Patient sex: M
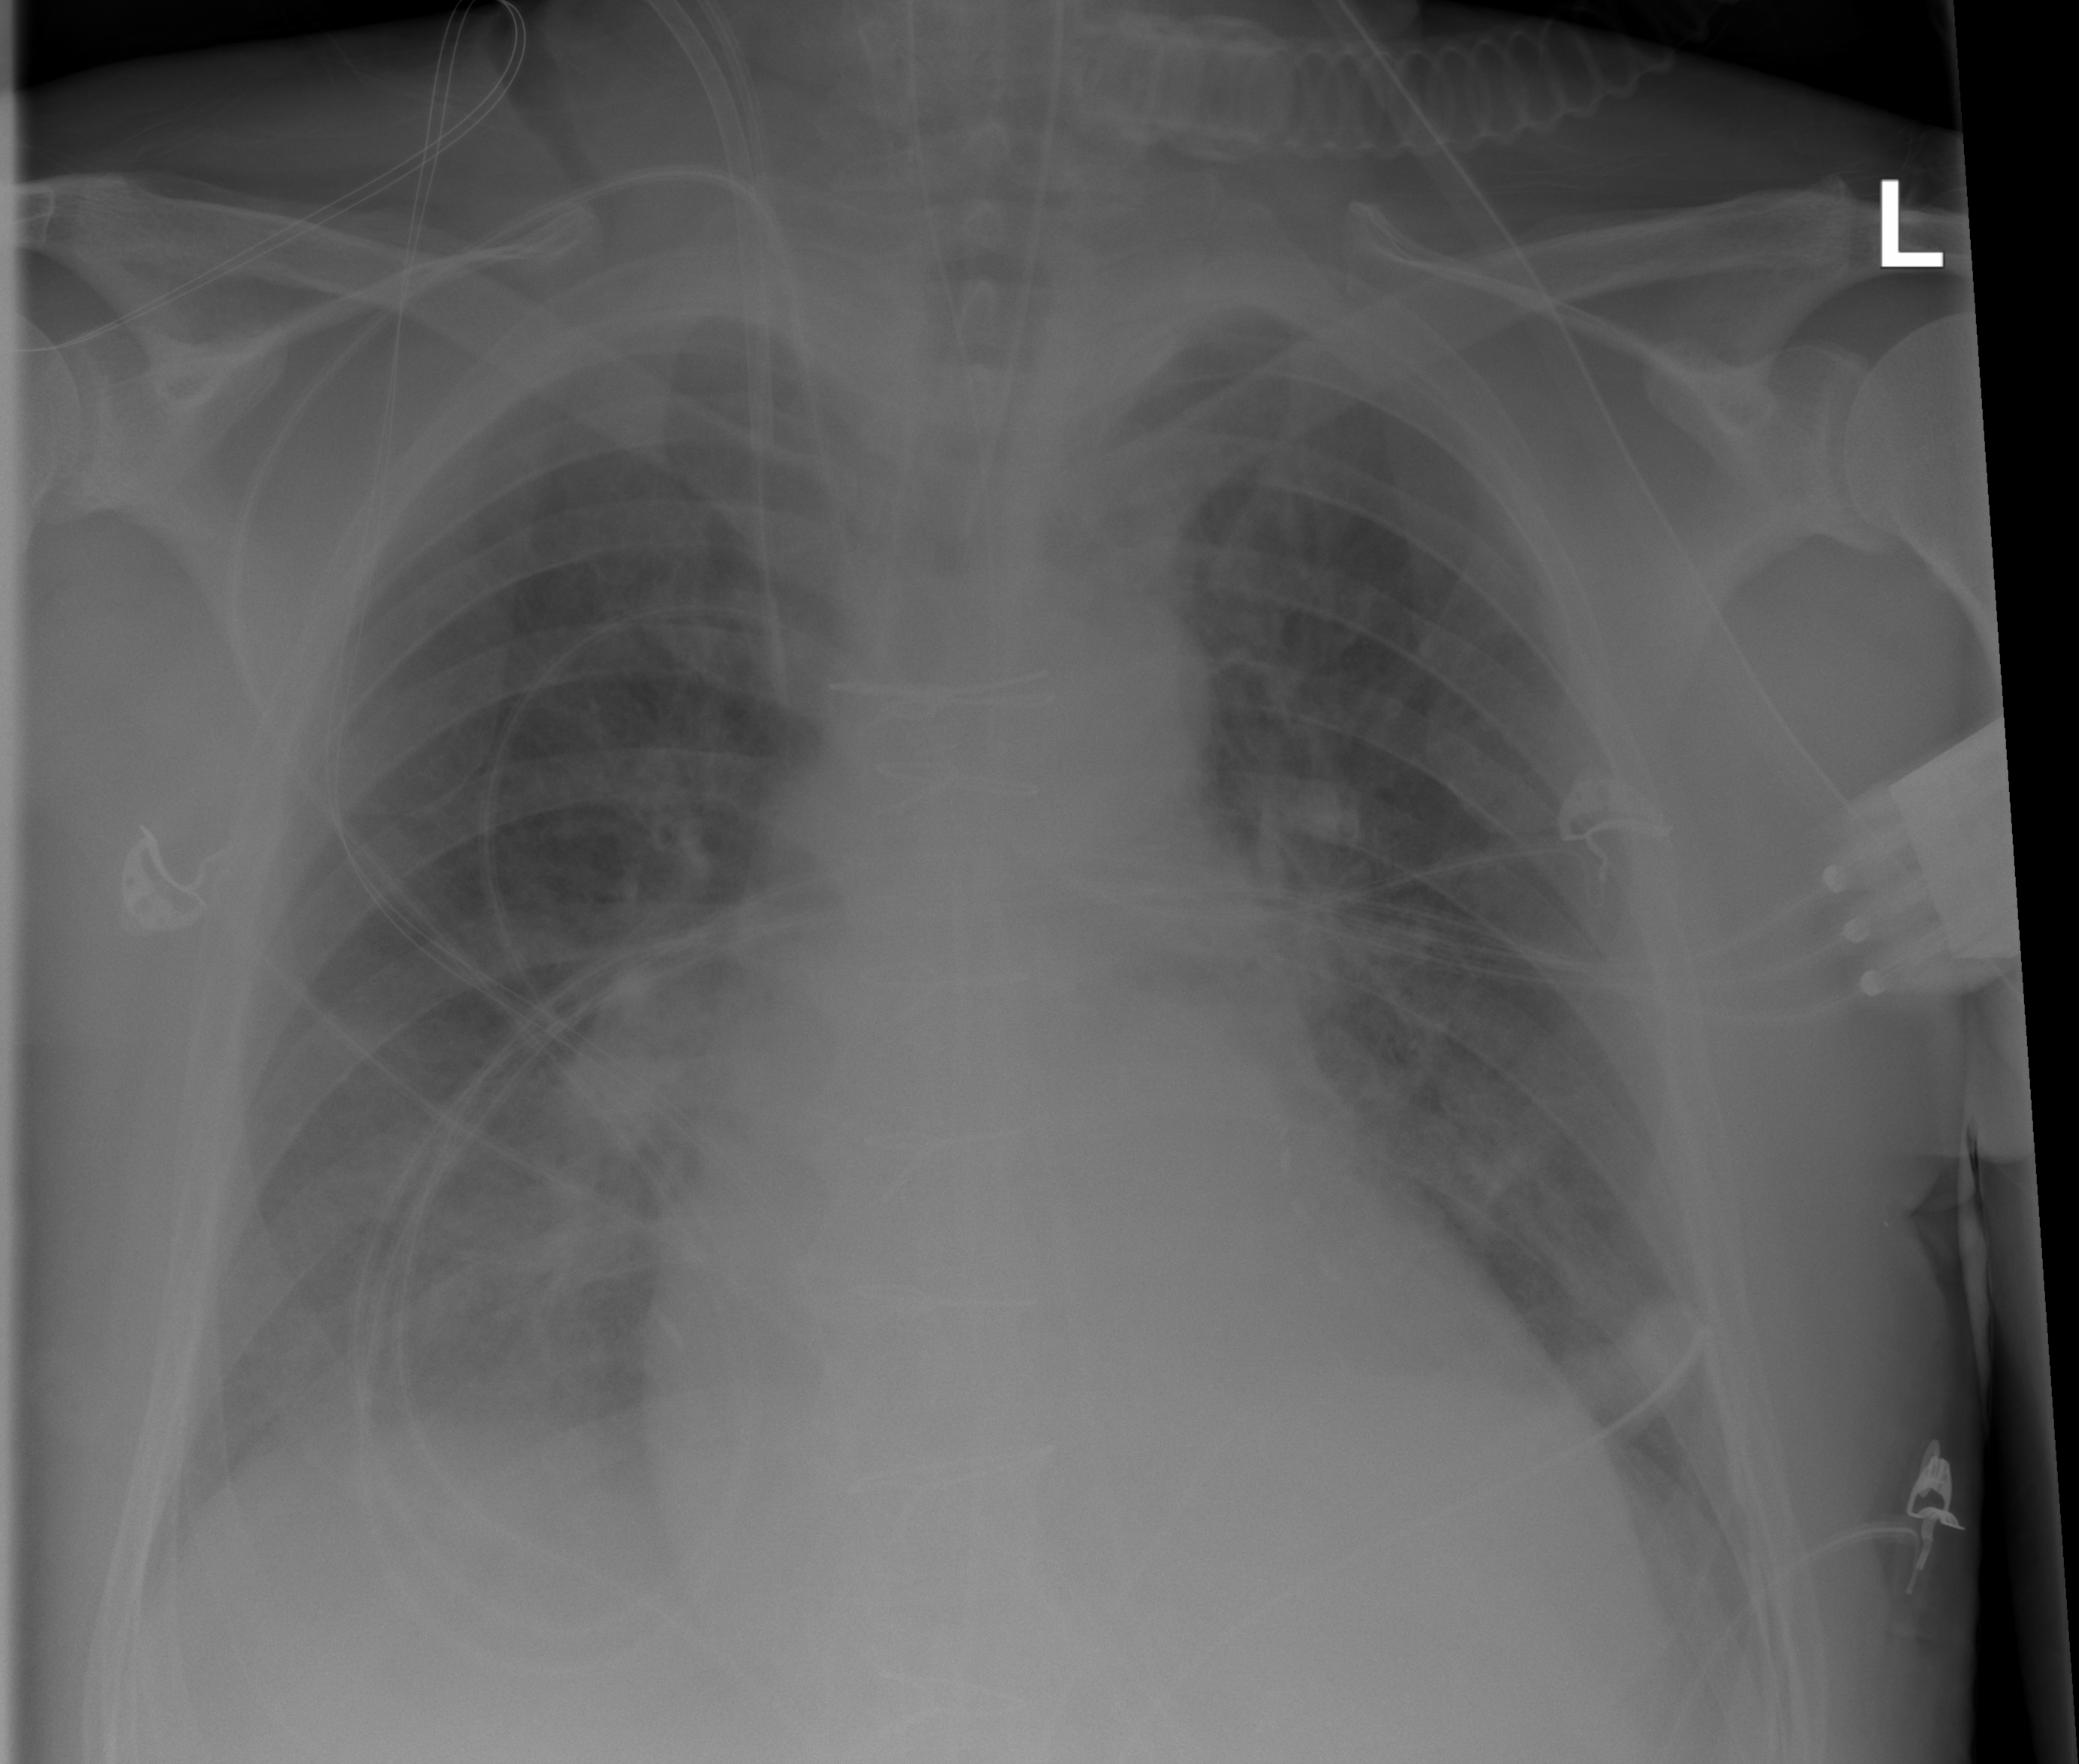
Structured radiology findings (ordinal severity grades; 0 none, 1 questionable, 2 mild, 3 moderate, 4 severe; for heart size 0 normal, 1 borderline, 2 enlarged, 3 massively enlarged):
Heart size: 2
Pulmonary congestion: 3
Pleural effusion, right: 2
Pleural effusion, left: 0
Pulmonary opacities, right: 3
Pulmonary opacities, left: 3
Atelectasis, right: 0
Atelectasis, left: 0